Question: I have a PNR Inquiry app on Google Play. It was working very fine. But recently Indian Railwys added captcha to their PNR Inquiry section and because of this I am not able to pass proper data to the server to get proper response. How to add this captcha in my app in form of an imageview and ask the users to enter captcha details also so that I can send proper data and get proper response.
<URL>

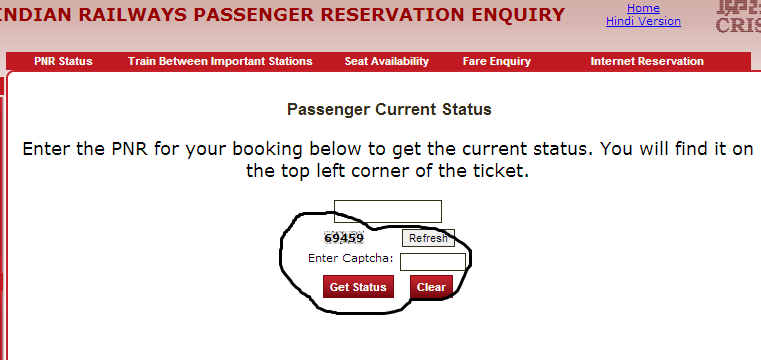
Answer: If you check the html code, its actualy pretty bad captcha.
Background of captcha is: <URL>
Those numbers are actualy in input tag:
'''
<input name="lccp_cap_val" value="14167" id="txtCaptcha" type="hidden">
'''
What they are doing is, via javascript, use numbers from that hidden input tag
and put them on that span with "captcha" background.
So basicaly your flow is:
- read their html- get "captcha" (lol, funny captcha though) value from input field- when user puts data in your PNR field and presses Get Status- post form field, put PNR in proper value, put captcha in proper value- parse response
Oh yeah, one more thing. You can put any value in hidden input and "captcha"
input, as long as they are the same. They aren't checking it via session or
anything.
EDIT (code sample for submiting form):
To simplify posting form i recommend HttpClient components from Apache:
<URL>
Lets say you downloaded HttpClient 4.3.1. Include client, core and mime
libraries in your project (copy to libs folder, right click on project,
properties, Java Build Path, Libraries, Add Jars -> add those 3.).
Code example would be:
'''
private static final String FORM_TARGET = "http://www.indianrail.gov.in/cgi_bin/inet_pnstat_cgi.cgi";
private static final String INPUT_PNR = "lccp_pnrno1";
private static final String INPUT_CAPTCHA = "lccp_capinp_val";
private static final String INPUT_CAPTCHA_HIDDEN = "lccp_cap_val";
private void getHtml(String userPnr) {
MultipartEntityBuilder builder = MultipartEntityBuilder.create();
builder.addTextBody(INPUT_PNR, userPnr); // users PNR code
builder.addTextBody(INPUT_CAPTCHA, "123456");
builder.addTextBody("submit", "Get Status");
builder.addTextBody(INPUT_CAPTCHA_HIDDEN, "123456"); // values don't
// matter as
// long as they
// are the same
HttpEntity entity = builder.build();
HttpPost httpPost = new HttpPost(FORM_TARGET);
httpPost.setEntity(entity);
HttpClient client = new DefaultHttpClient();
HttpResponse response = null;
String htmlString = "";
try {
response = client.execute(httpPost);
htmlString = convertStreamToString(response.getEntity().getContent());
// now you can parse this string to get data you require.
} catch (Exception letsIgnoreItForNow) {
}
}
private static String convertStreamToString(InputStream is) {
BufferedReader reader = new BufferedReader(new InputStreamReader(is));
StringBuilder sb = new StringBuilder();
String line = null;
try {
while ((line = reader.readLine()) != null) {
sb.append(line);
}
} catch (IOException ignoredOnceMore) {
} finally {
try {
is.close();
} catch (IOException manyIgnoredExceptions) {
}
}
return sb.toString();
}
'''
Also, be warned i didn't wrap this in async call, so you will have to do that.